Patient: sex M, age 69
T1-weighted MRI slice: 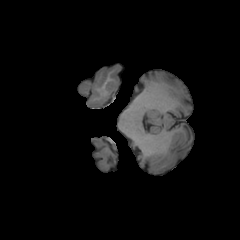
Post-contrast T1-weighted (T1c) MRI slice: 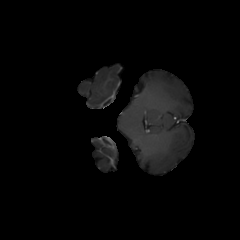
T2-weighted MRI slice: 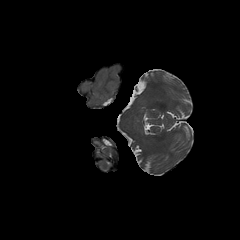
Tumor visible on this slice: no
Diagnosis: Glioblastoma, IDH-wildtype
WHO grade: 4